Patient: sex F, age 22
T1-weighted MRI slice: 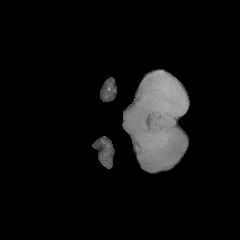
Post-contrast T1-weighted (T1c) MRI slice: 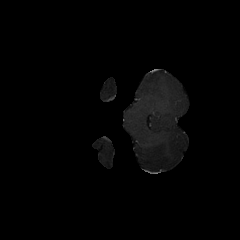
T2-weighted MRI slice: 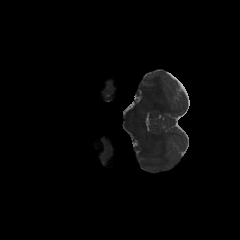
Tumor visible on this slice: no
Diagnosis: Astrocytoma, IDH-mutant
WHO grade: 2